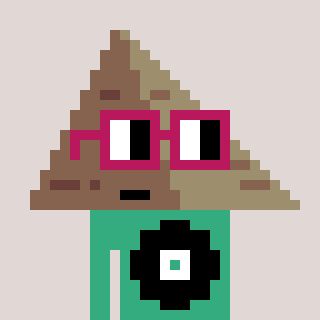
a pixel art character with square dark red glasses, a pyramid-shaped head and a teal-colored body on a warm background